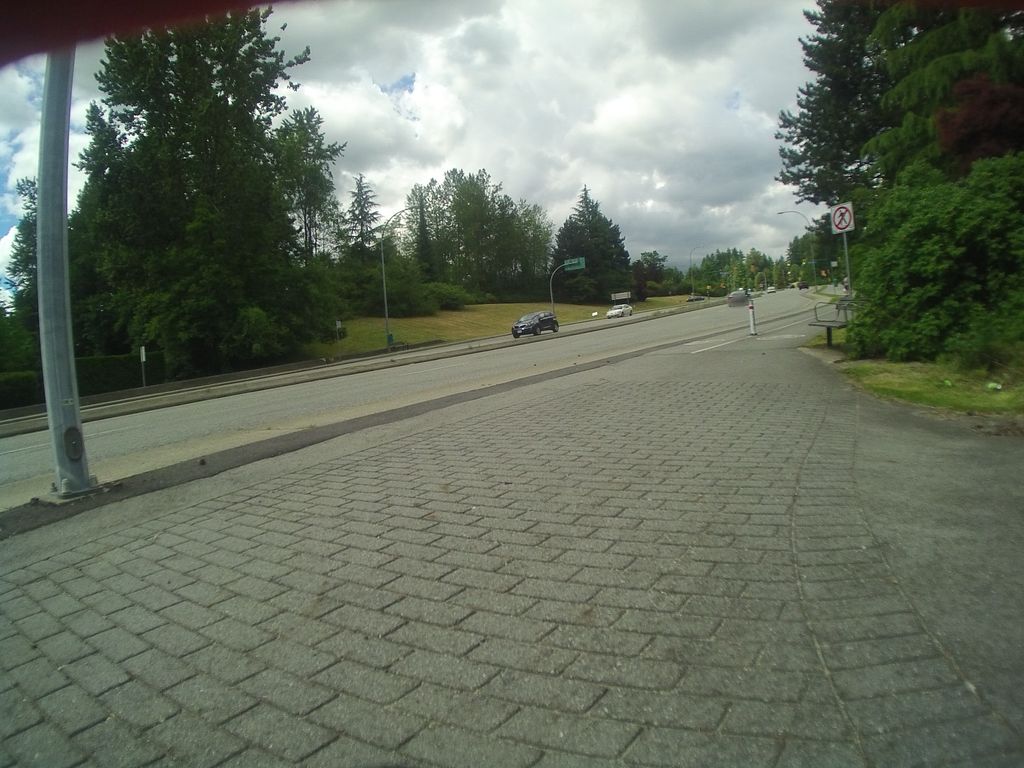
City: vancouver